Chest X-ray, PA view. Patient: 63 years old, sex M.
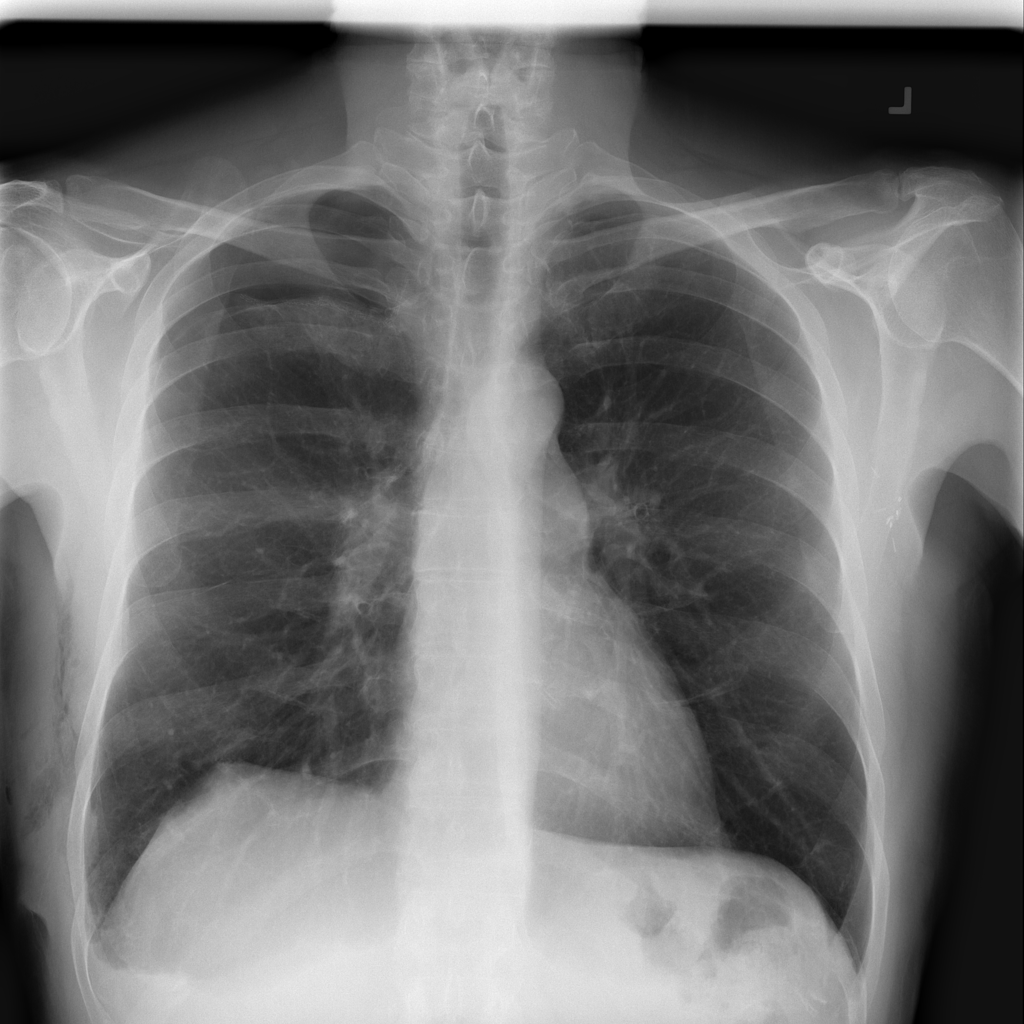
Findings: Pneumothorax